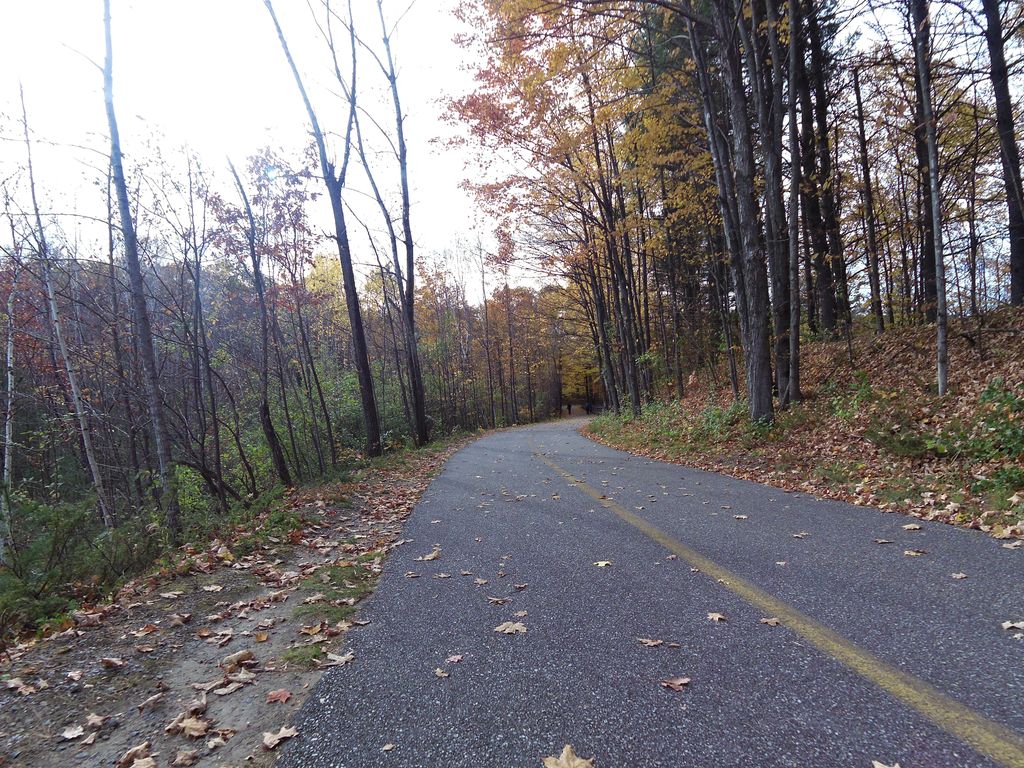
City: ottawa-gatineau